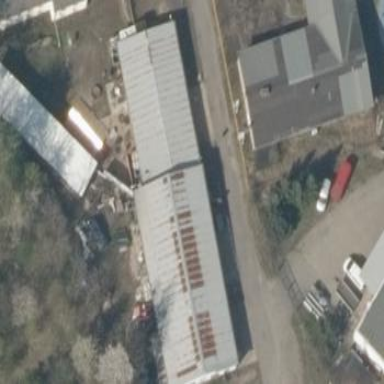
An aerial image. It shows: Shed.